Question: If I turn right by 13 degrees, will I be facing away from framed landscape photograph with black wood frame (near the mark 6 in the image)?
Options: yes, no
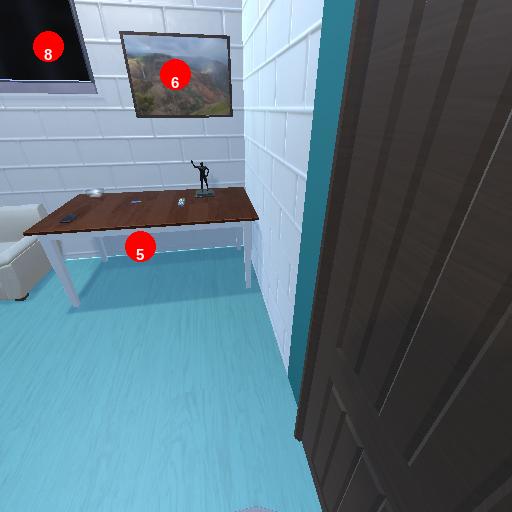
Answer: yes